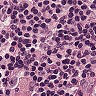
Metastatic tissue present: no